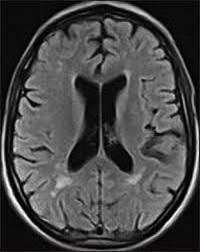
Label: notumor